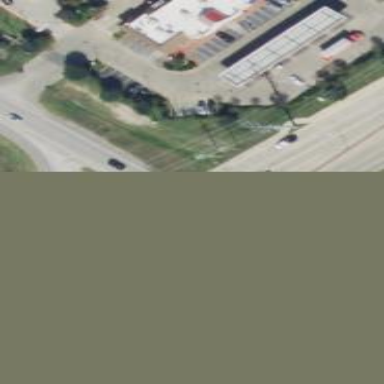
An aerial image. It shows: Primary highway with frontage road.